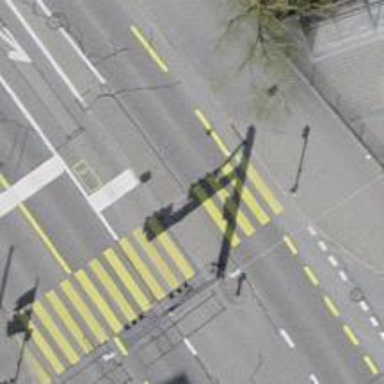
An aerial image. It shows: Road crossing with traffic signals.